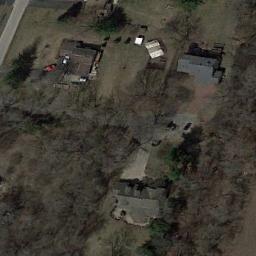
Label: residential